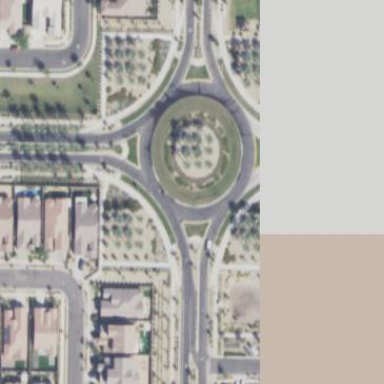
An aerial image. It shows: Tertiary road made of asphalt leading to roundabout junction.